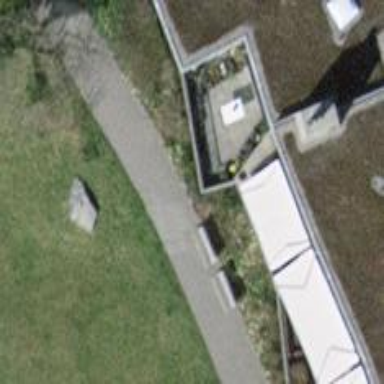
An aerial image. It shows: Bench for seating.